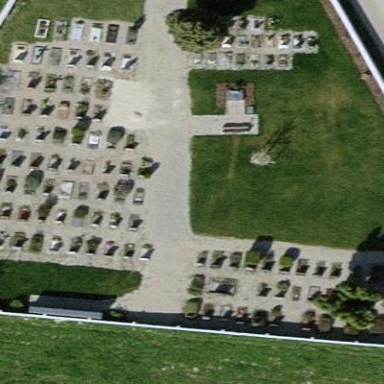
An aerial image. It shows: Cemetery.